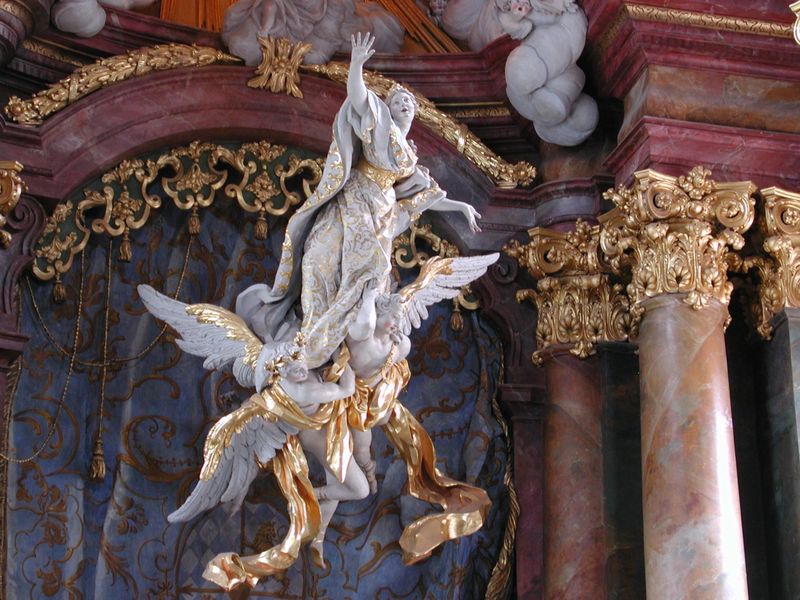
Titel: Himmelfahrt Mariens
Künstler: Egid Quirin Asam
Standort: Rohr, St. Mariä Himmelfahrt  (EU - D)
Schlagwörter: blau, flügel, weiß, wolken, frau, marmor, säule, säulen, rot, tuch, muster, barock, tragen, vorhang, kirche, gewand, gold, schnur, stoff, rosa, fliegen, engel, ranken, skulptur, statue, beine, bogen, seile, bordüre, weib, detail, stuck, bildhauerei, foto, schweben, altar, kapitell, gülden, bänder, maria, korinthisch, putti, himmelfahrt, bund, bildhauer, korintisch, skluptur, gewans, gwand, asam